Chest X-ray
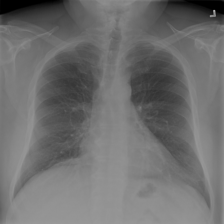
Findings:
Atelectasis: negative
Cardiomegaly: negative
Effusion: negative
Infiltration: positive
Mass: negative
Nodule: negative
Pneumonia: negative
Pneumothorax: negative
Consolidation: negative
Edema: negative
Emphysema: negative
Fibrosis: negative
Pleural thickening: negative
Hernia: negative